Field crop: tomato
Growth stage: 2
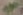
Species: solanum